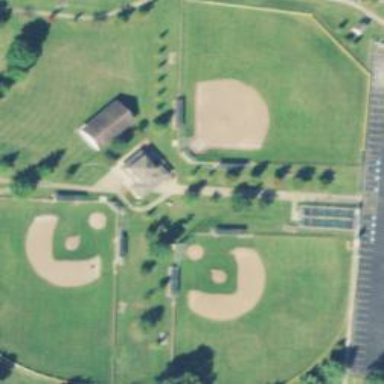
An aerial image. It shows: Baseball pitch for leisure land activities.